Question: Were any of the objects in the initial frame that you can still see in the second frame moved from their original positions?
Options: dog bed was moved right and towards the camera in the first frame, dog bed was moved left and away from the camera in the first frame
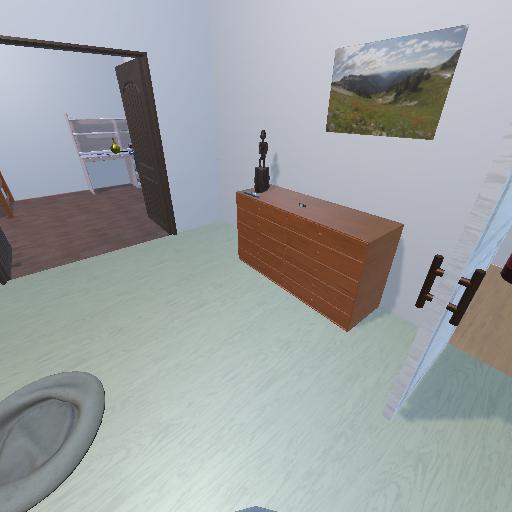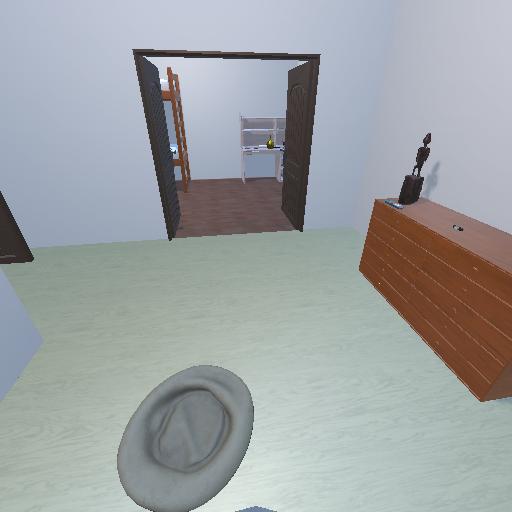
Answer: dog bed was moved right and towards the camera in the first frame